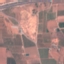
Land use / land cover class: PermanentCrop